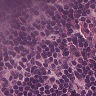
Metastatic tissue present: no